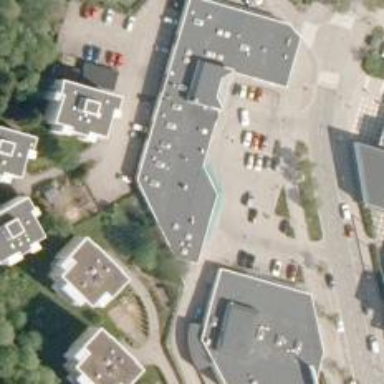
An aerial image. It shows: Pharmacy providing healthcare services.